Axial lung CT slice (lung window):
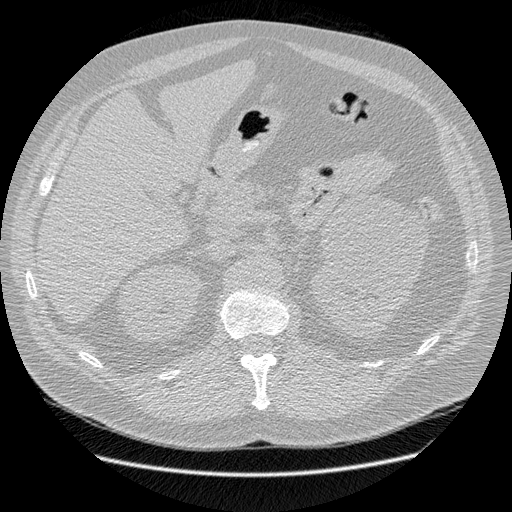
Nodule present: no